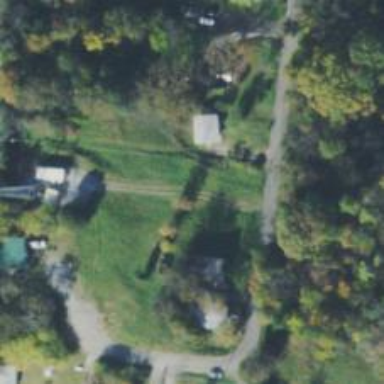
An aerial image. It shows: Driveway.